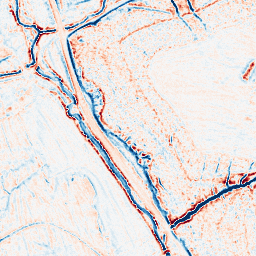
Category: edge_preserving
Decomposition family: bilateral
Decomposition parameters: d: 9
sigma_color: 50
sigma_space: 100
Upsampling method: sinc_hamming
Upsampling parameters: scale: 2
kernel_size: 8
Upsampling scale: 2